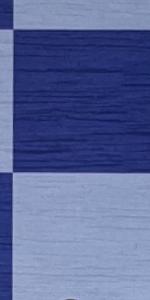
Label: Empty